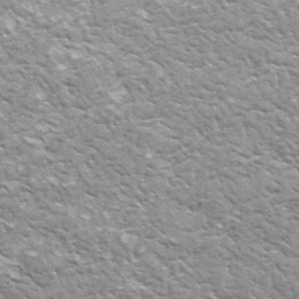
Label: frost